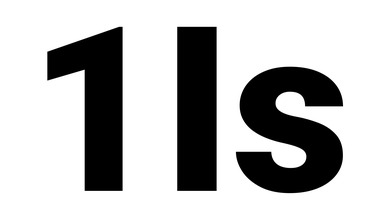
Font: Roboto_Black